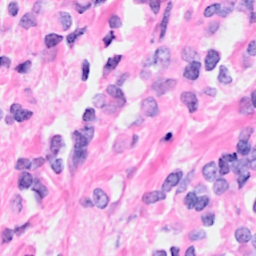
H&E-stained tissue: Breast